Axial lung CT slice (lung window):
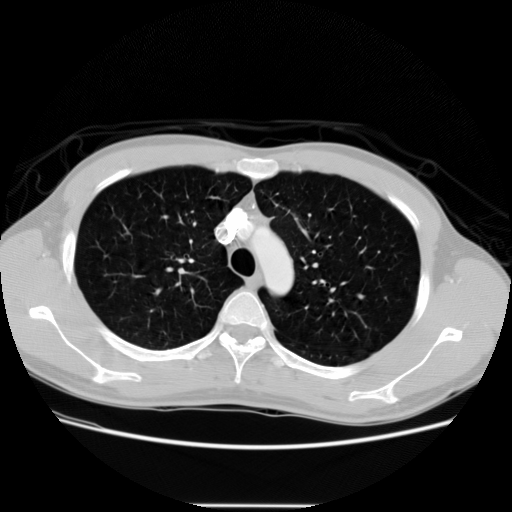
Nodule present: no